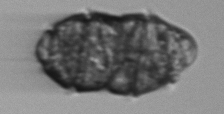
Label: Margalefidinium